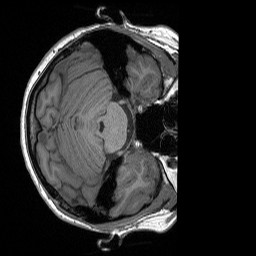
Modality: T1w
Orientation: axial
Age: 23
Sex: female
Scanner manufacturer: siemens
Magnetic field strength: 3 T
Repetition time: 1.56 s
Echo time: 0.00207 s